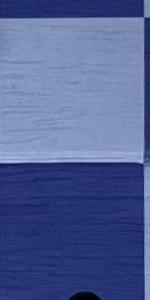
Label: Empty